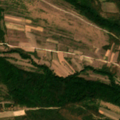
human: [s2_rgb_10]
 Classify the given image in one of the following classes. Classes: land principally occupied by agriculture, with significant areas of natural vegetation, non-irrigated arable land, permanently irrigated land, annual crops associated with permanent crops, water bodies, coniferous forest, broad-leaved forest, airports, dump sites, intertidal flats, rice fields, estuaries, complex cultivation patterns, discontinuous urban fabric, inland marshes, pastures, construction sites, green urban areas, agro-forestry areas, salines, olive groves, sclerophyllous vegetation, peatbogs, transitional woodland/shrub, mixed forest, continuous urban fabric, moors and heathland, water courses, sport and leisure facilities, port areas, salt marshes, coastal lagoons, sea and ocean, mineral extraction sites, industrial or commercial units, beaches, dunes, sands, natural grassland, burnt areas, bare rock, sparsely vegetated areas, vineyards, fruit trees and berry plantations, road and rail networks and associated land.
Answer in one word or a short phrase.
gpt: pastures, land principally occupied by agriculture, with significant areas of natural vegetation, broad-leaved forest, transitional woodland/shrub